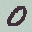
Label: 0